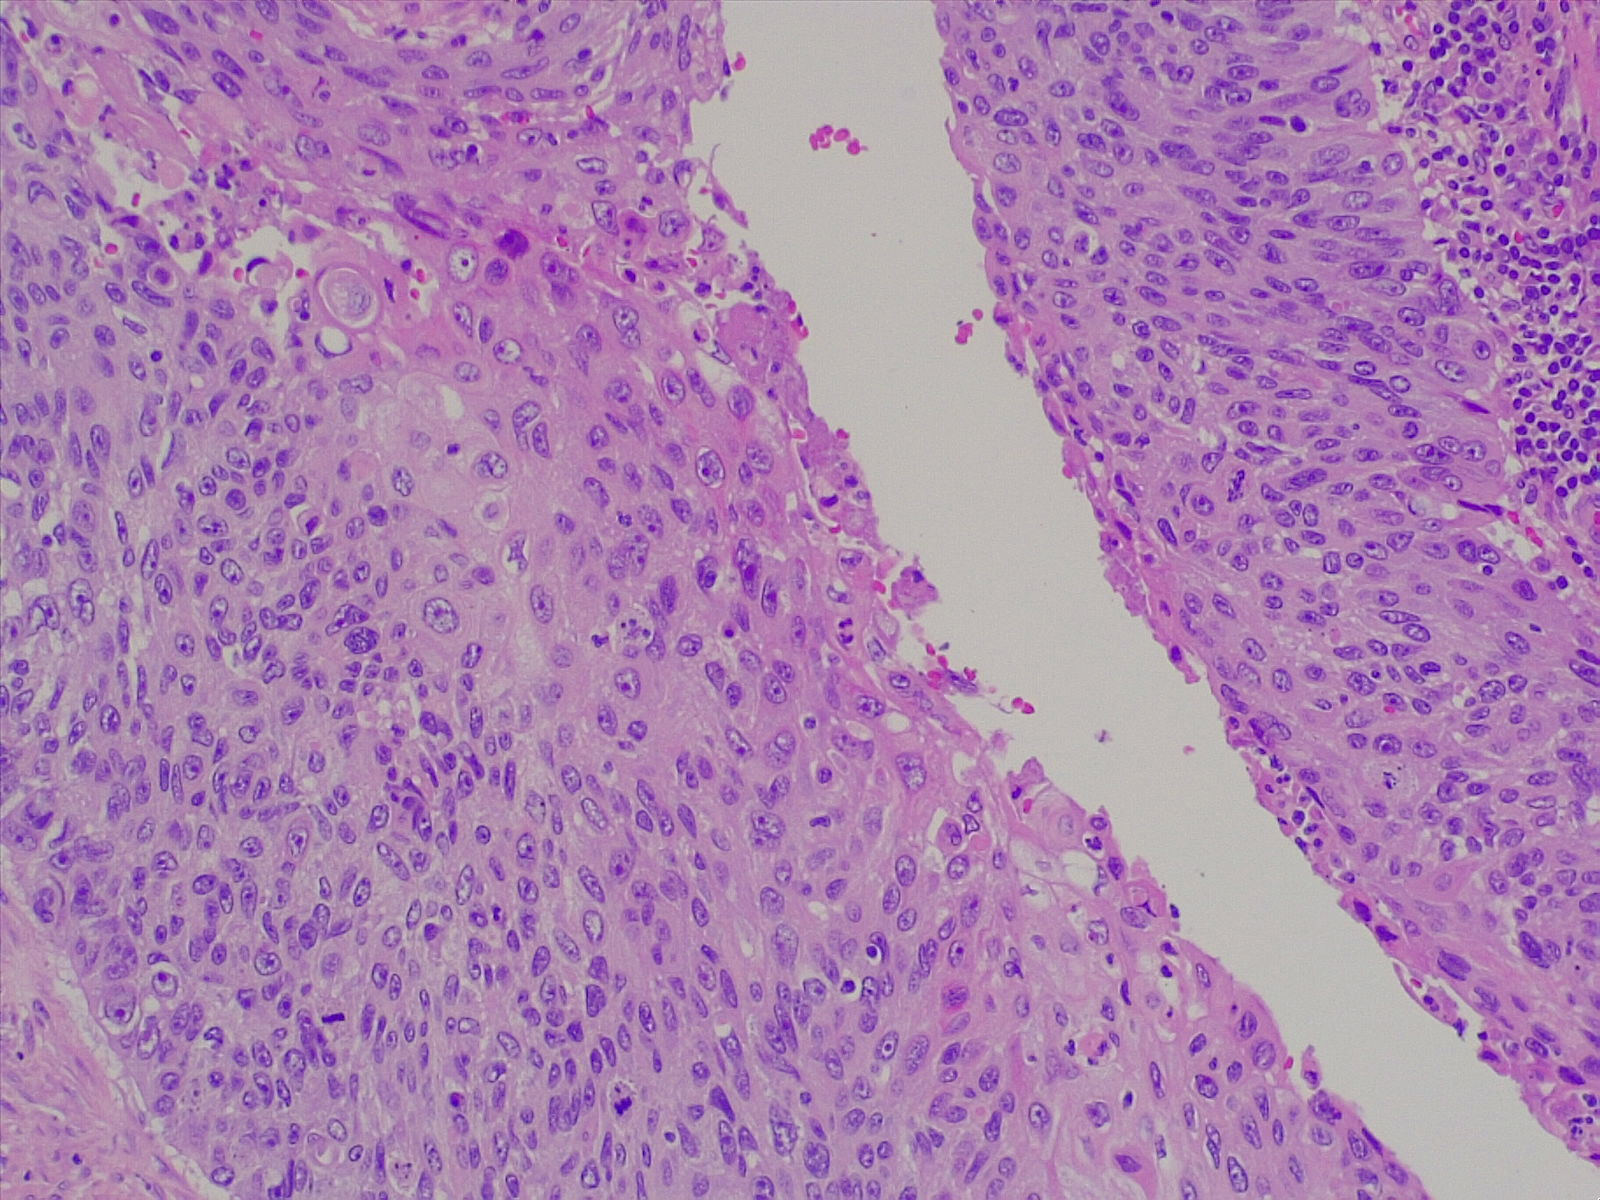
Label: lung squamous cell carcinoma, poorly differentiated